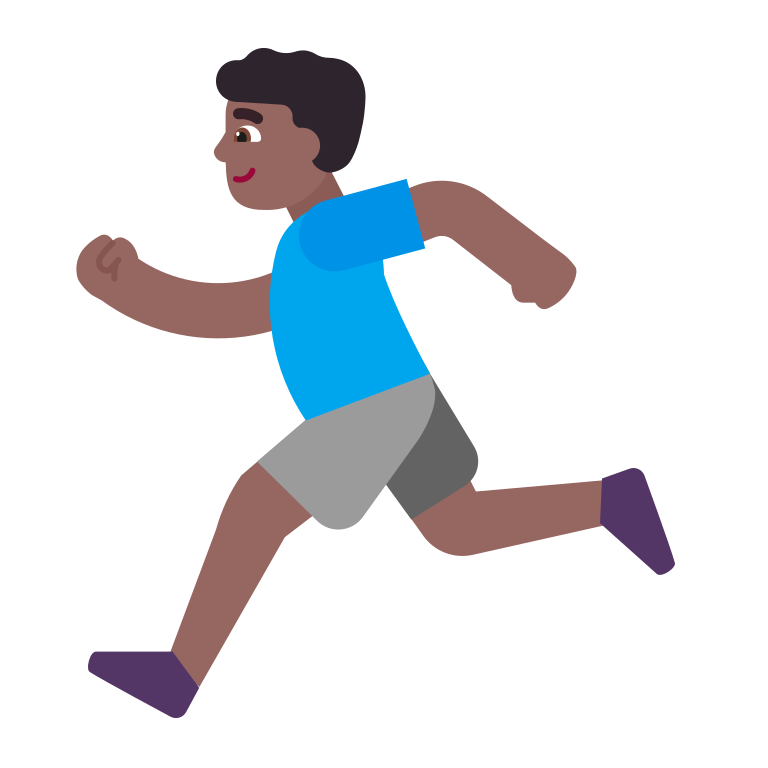
man running flat  dark